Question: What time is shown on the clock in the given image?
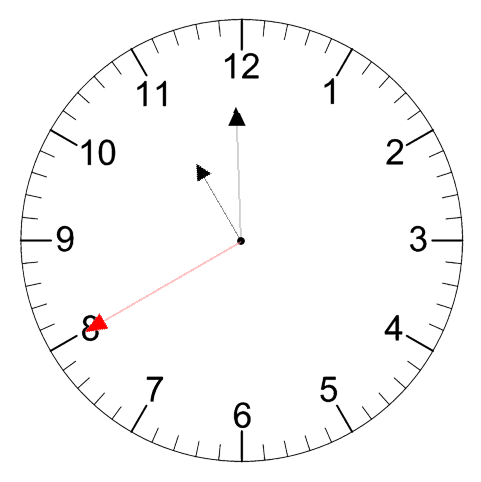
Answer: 10:59:40